Field crop: maize
Growth stage: 2
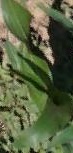
Species: maize